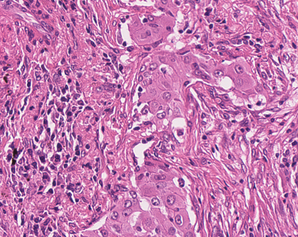
Tumor epithelial tissue: yes
Tumor-associated stroma tissue: yes
Normal tissue: no